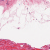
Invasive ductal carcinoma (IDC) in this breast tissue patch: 0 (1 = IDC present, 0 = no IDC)